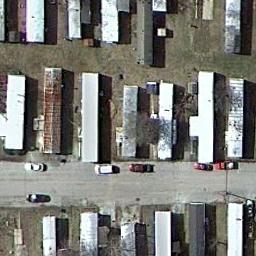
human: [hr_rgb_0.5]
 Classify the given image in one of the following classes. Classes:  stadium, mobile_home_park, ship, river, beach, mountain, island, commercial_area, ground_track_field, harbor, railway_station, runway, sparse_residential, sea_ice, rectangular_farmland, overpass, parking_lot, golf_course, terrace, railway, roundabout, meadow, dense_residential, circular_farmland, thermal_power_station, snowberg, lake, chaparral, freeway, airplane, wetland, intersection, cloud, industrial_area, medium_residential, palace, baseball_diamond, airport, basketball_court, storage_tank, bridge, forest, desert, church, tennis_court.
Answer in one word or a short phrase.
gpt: mobile_home_park